Field crop: maize
Growth stage: 1
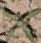
Species: atriplex